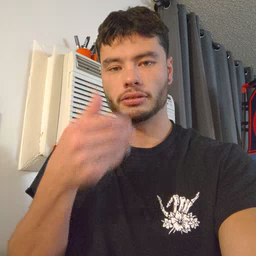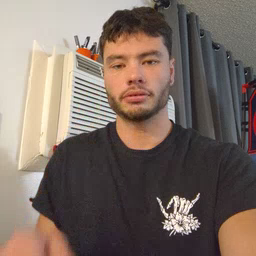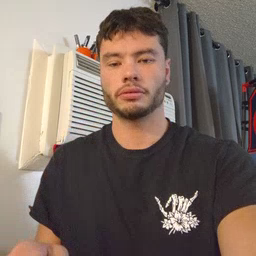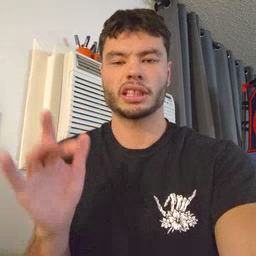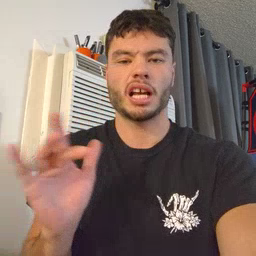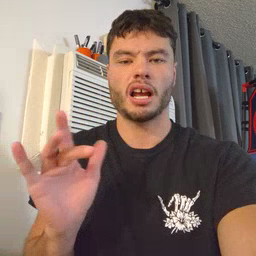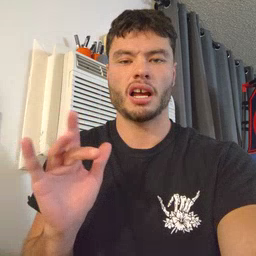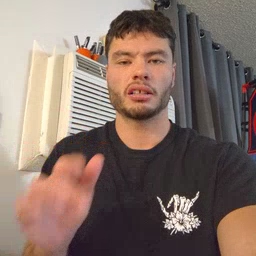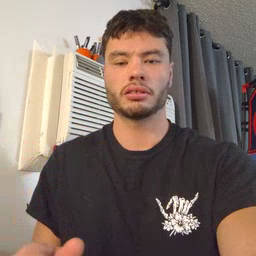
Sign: yucky